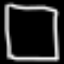
Label: square